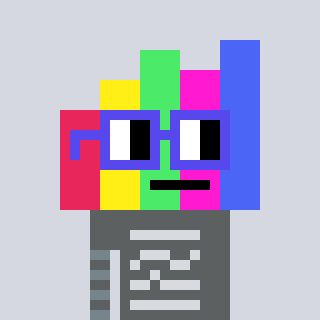
a pixel art character with square blue glasses, a bar chart-shaped head and a gold-colored body on a cool background